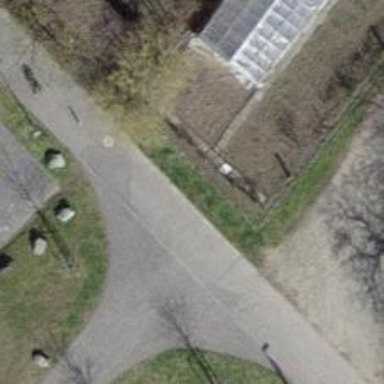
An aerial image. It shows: Bollard barrier.